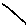
Label: line